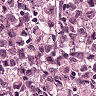
Metastatic tissue present: yes